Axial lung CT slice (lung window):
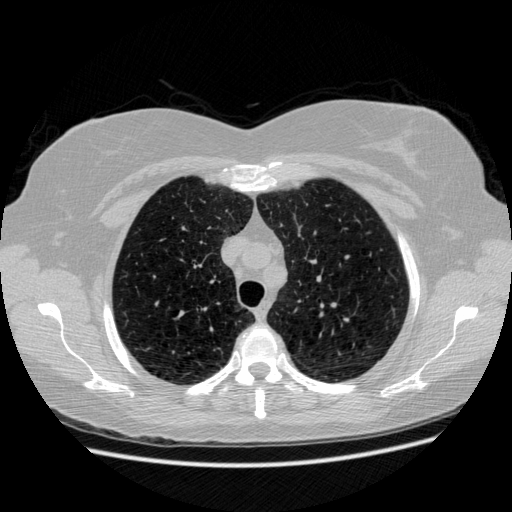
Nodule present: no